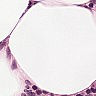
Metastatic tissue present: no